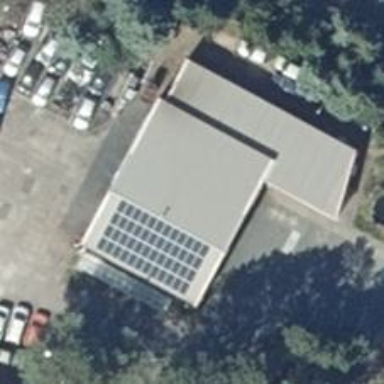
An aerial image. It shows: Car repair shop.